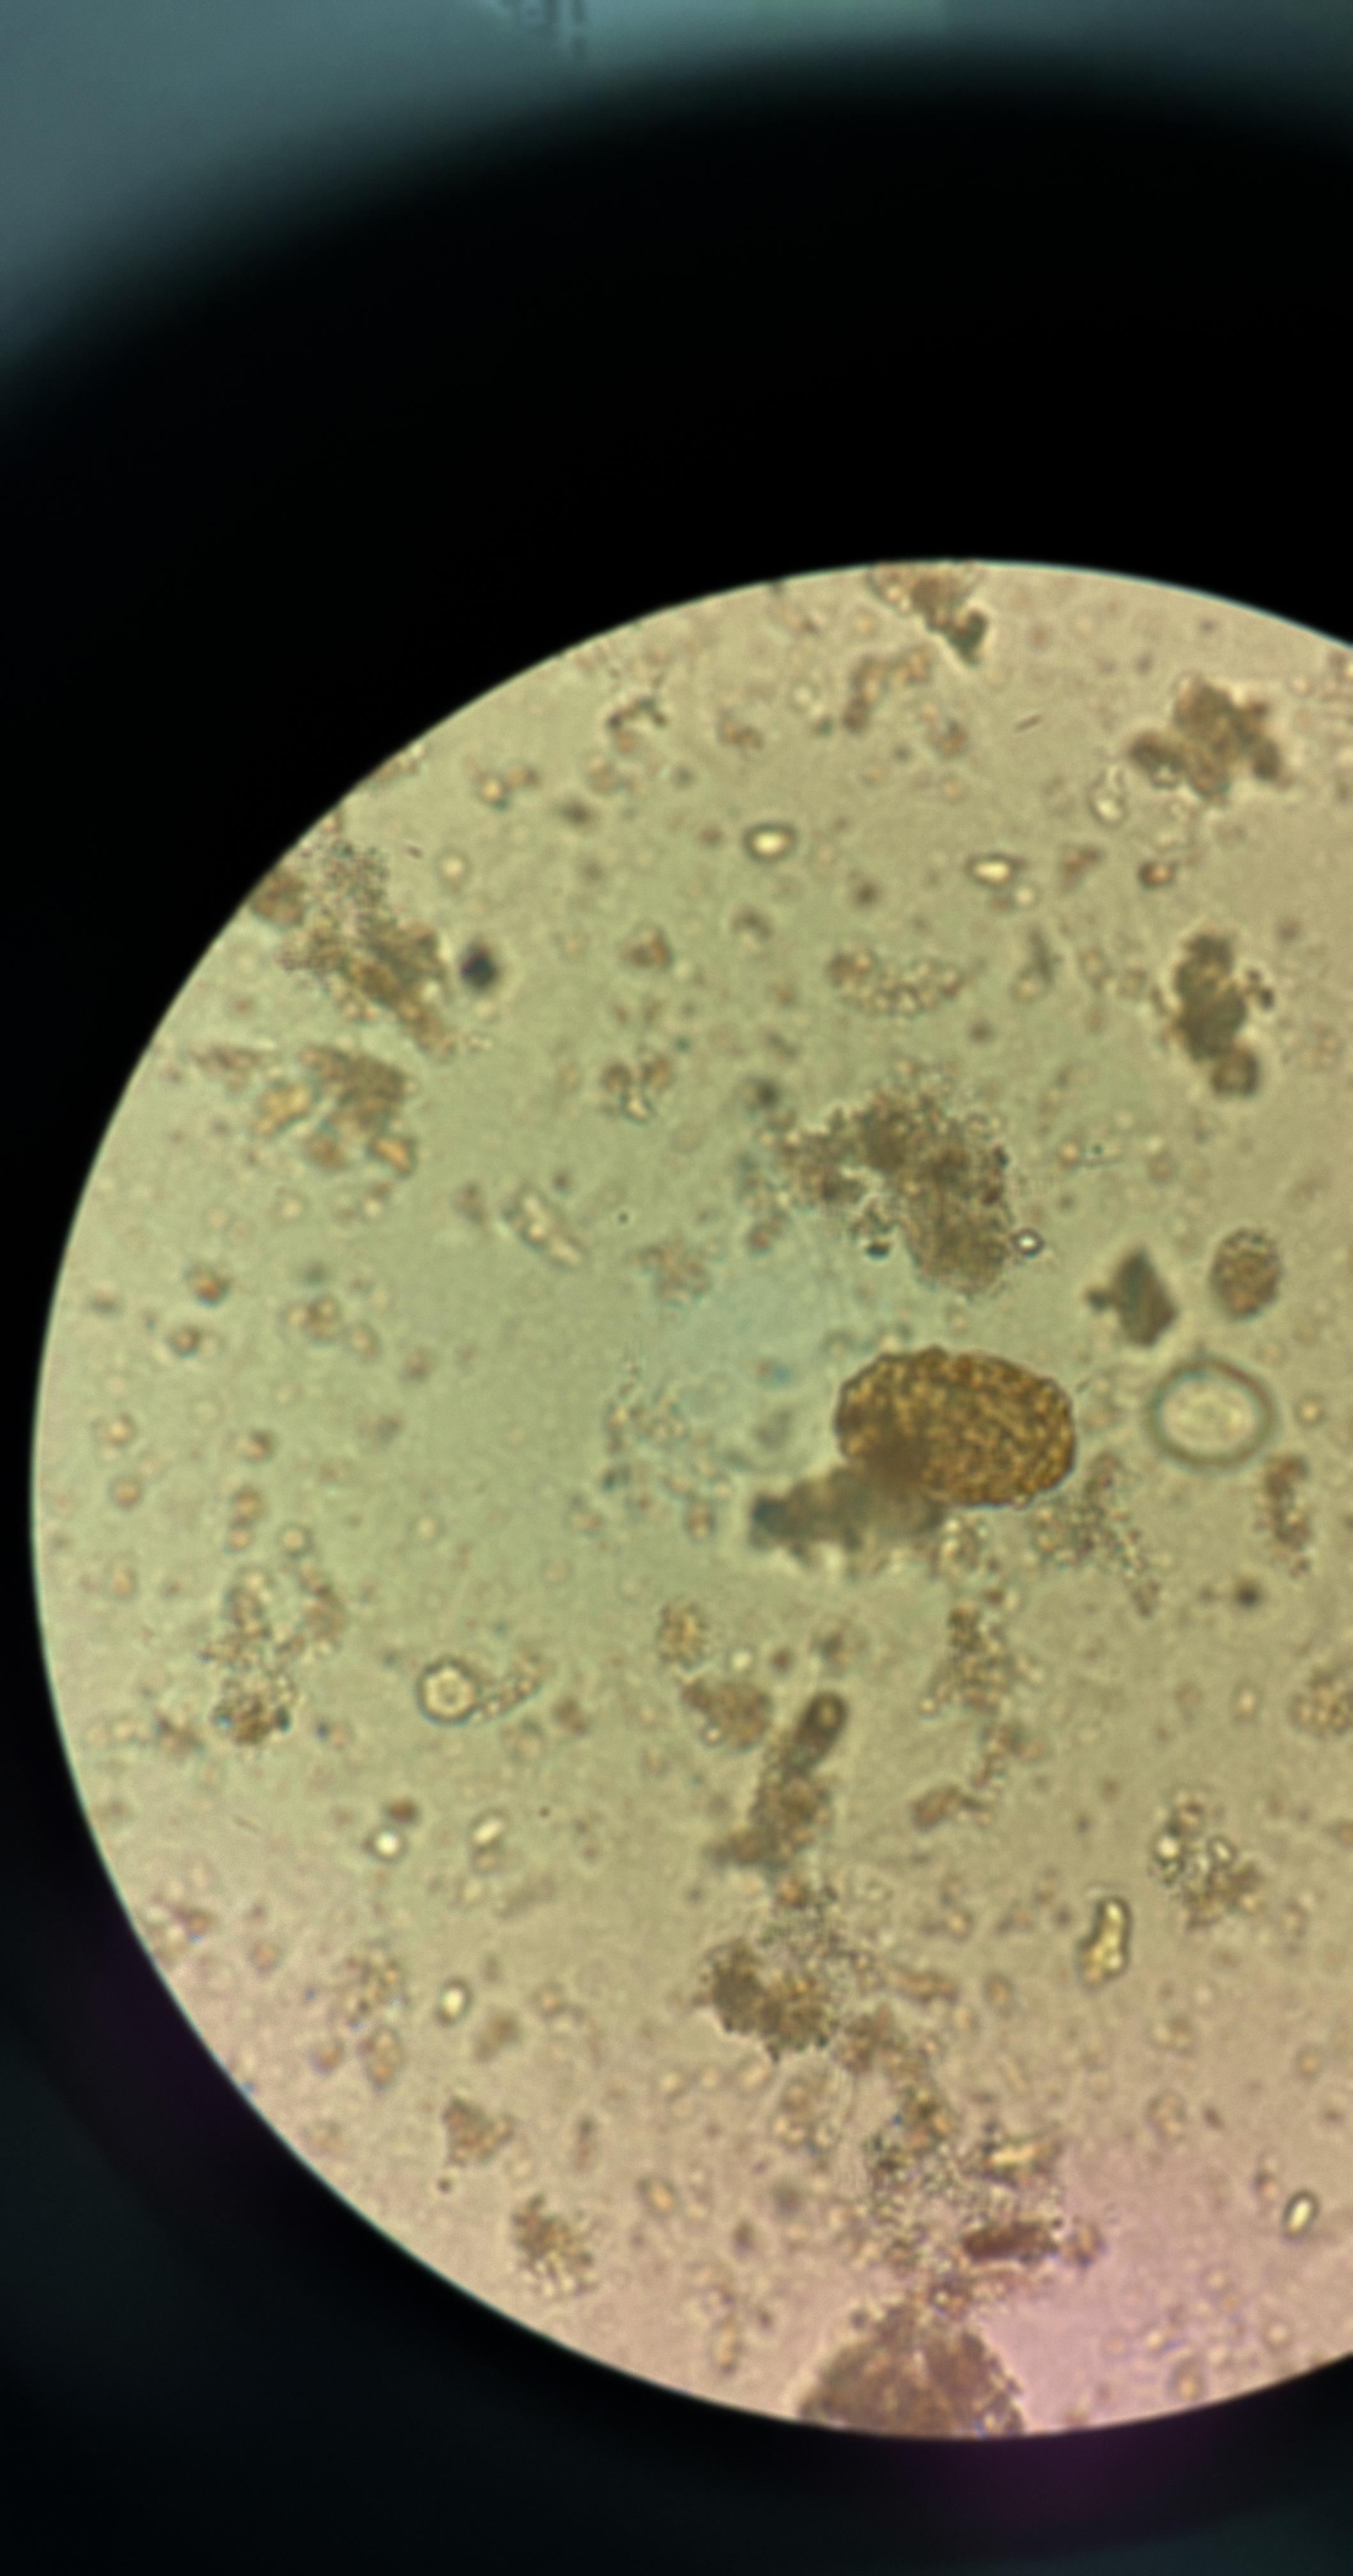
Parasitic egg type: Ascaris lumbricoides